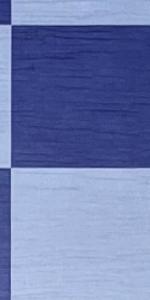
Label: Empty